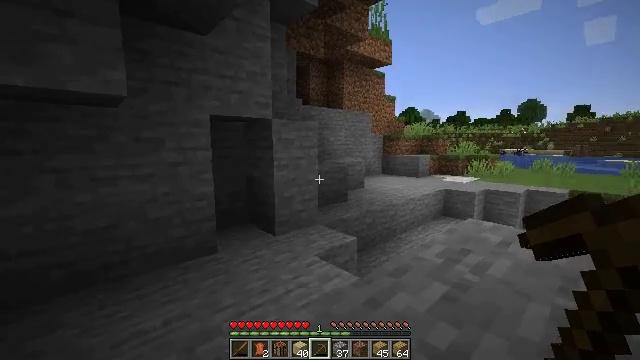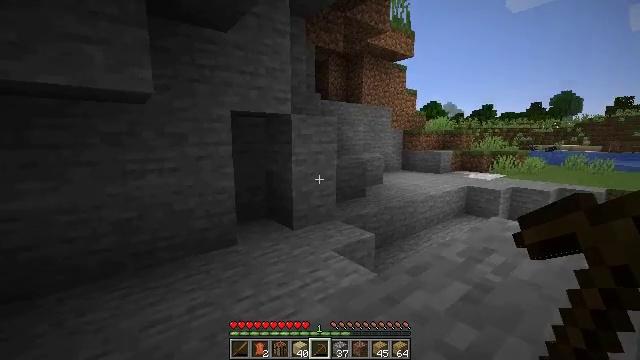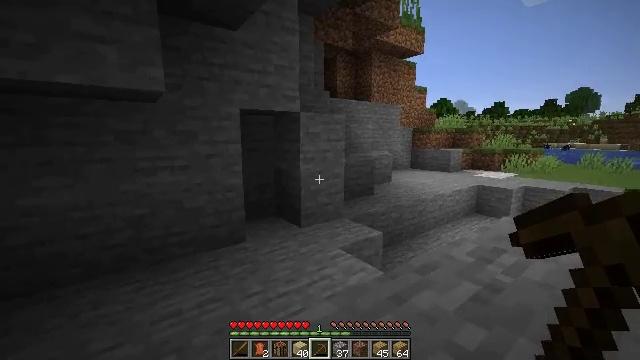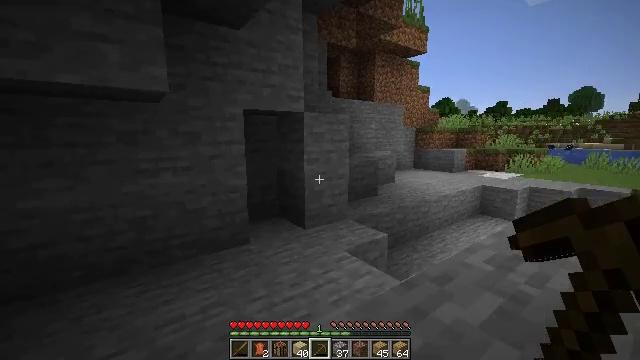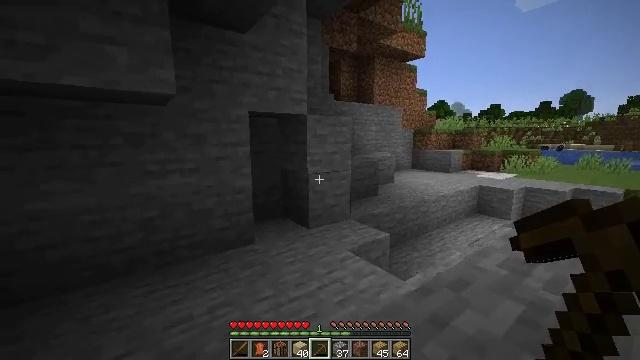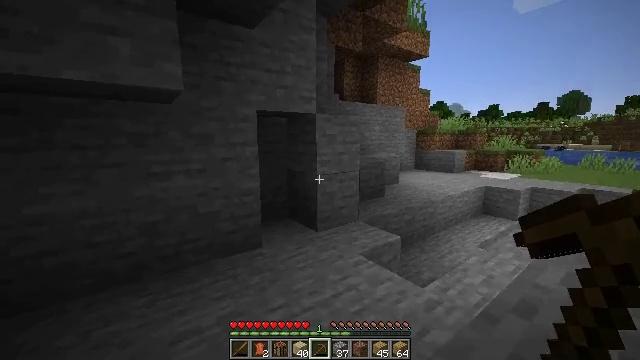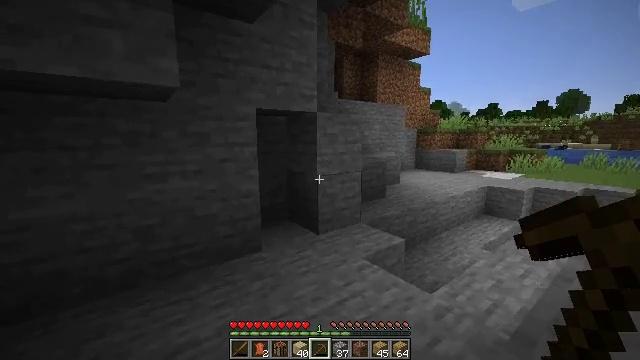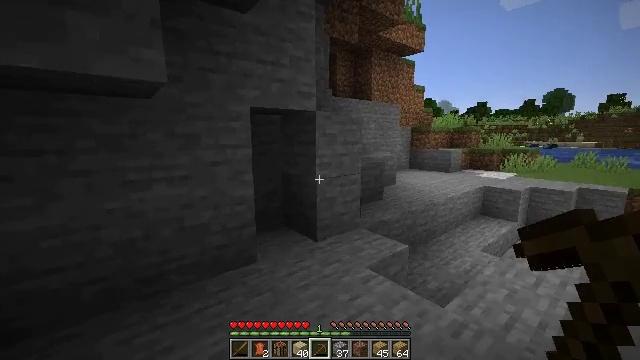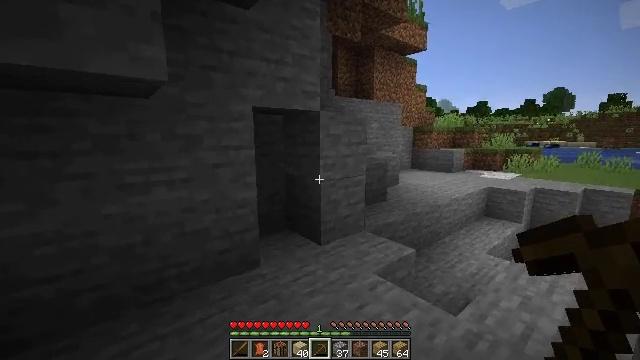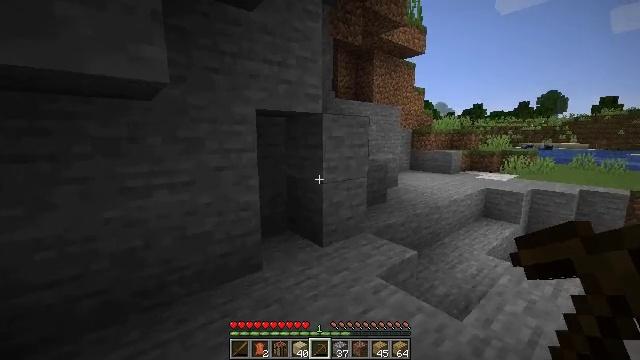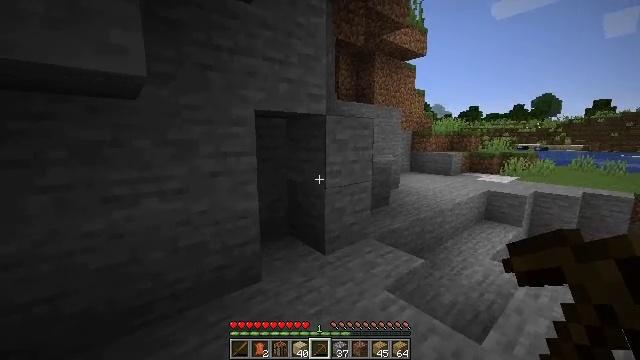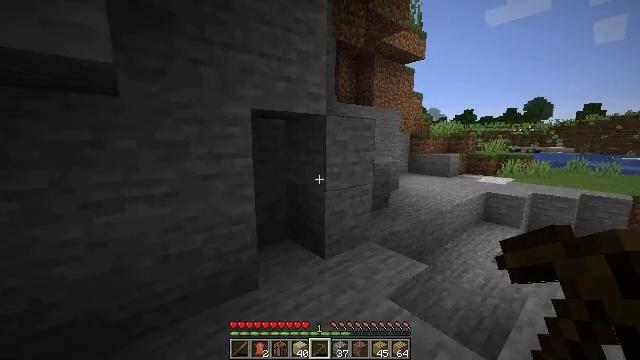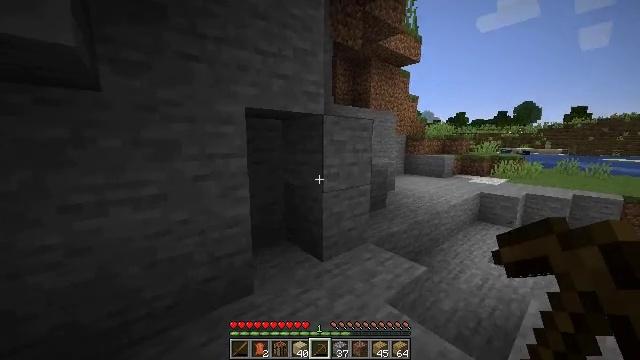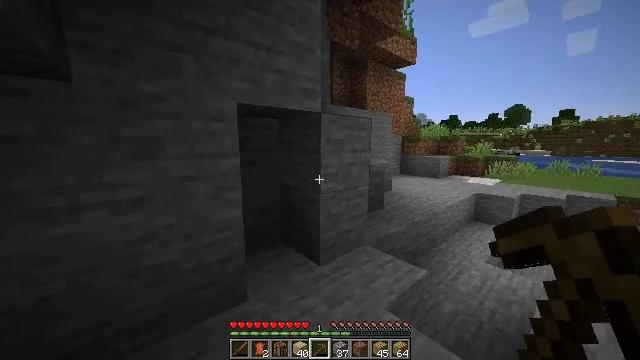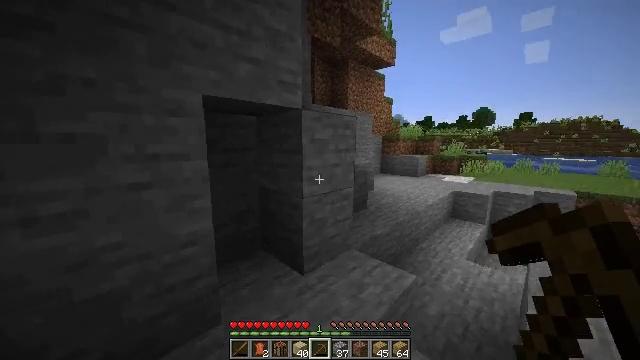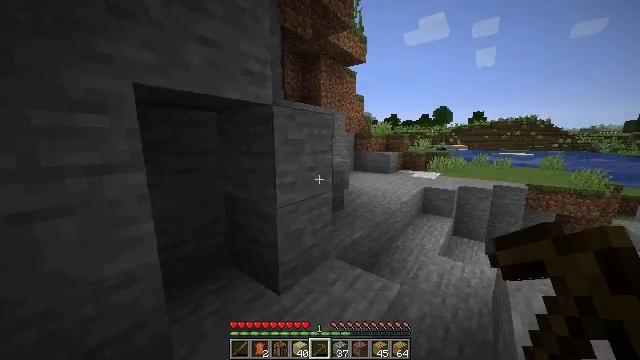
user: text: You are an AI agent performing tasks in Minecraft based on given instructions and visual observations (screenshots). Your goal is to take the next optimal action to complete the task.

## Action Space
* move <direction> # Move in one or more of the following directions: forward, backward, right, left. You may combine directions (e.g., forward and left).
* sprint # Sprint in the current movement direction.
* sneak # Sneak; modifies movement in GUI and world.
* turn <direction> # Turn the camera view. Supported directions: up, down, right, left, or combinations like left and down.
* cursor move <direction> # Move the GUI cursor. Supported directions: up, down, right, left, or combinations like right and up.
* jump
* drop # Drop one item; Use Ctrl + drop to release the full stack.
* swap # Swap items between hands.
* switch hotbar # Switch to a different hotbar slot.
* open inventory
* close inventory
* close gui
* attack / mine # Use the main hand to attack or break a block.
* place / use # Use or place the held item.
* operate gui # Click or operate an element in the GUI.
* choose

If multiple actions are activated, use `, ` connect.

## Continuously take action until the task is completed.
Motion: motion action
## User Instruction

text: Remove a wooden sword from the inventory.
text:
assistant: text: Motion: sprint, turn left and down
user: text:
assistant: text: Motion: sprint, turn left
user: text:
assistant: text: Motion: move forward, sprint
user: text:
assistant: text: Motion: move forward, sprint
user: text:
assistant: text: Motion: move forward, sprint
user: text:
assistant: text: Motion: move forward, sprint
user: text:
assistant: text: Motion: move forward, sprint, turn right
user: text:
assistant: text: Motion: move forward, sprint
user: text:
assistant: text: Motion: move forward, sprint
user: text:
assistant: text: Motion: move forward, sprint
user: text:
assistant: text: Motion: move forward, sprint
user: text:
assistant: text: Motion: move forward, sprint
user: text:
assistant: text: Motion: move forward, sprint
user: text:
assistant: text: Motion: move forward, sprint, turn right
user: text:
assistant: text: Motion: move forward, sprint, turn right
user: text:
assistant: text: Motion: move forward, sprint, turn right and down
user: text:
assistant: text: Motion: move forward, sprint, turn right and down
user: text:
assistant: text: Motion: move forward, sprint, turn right and down
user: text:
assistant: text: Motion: move forward, sprint, turn right and down
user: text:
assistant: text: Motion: move forward, sprint, turn right and down
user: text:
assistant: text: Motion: sprint, turn right and down
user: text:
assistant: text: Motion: sprint, turn right
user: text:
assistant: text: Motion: turn right and down
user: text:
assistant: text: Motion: turn right
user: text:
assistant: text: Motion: turn right and up
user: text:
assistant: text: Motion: turn right and up
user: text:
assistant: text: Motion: turn right and up
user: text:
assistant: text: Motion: turn right and up
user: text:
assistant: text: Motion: turn right
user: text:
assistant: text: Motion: turn right